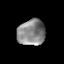
Tissue: prostate
Cell type: T cells
Senescence score: 0.3546
Nuclear area (px): 701
Mean DAPI intensity: 136.454